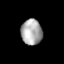
Tissue: skin
Cell type: Epithelial cells
Senescence score: 0.269
Nuclear area (px): 526
Mean DAPI intensity: 170.608